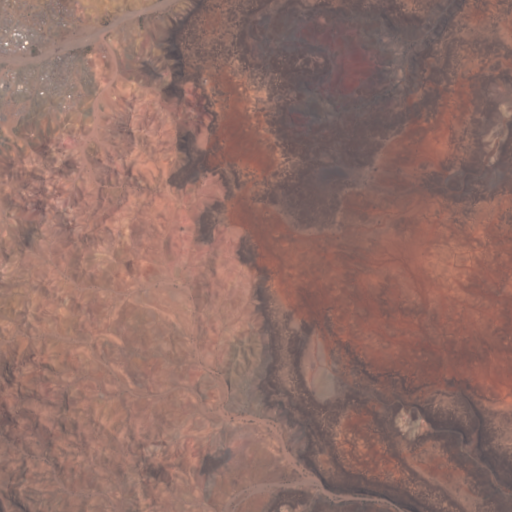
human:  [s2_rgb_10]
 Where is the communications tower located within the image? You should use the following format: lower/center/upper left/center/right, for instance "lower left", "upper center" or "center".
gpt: The communications tower is located in the upper center of the image.
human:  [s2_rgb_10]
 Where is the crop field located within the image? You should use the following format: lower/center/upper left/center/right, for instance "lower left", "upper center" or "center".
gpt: The crop field is located in the upper left of the image.
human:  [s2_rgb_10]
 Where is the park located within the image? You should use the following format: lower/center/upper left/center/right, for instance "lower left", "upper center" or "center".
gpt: The park is located in the upper left of the image.
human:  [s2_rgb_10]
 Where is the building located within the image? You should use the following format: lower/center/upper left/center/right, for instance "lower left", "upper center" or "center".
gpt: There is no building in the image.